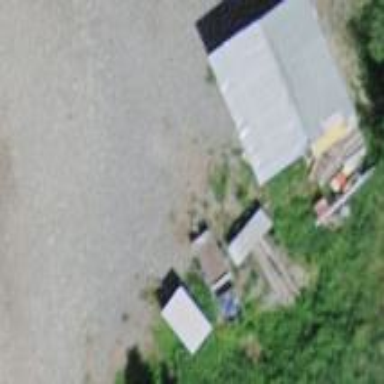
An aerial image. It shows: Shed.